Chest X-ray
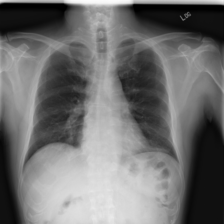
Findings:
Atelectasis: negative
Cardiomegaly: negative
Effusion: negative
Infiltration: negative
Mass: negative
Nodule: negative
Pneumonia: negative
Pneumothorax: negative
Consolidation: negative
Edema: negative
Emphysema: negative
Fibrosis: negative
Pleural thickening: negative
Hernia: negative